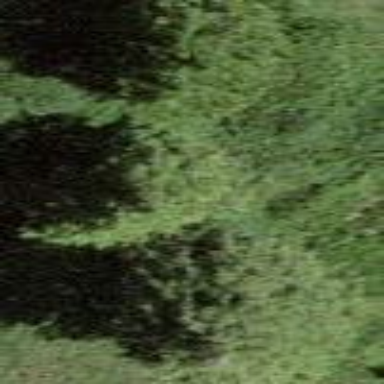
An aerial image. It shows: Patch of scrub vegetation.